高一 · 立体几何学
如图, 点 $O$ 为正方体 $A B C D-A^{\prime} B^{\prime} C^{\prime} D^{\prime}$ 的中心, 点 $E$ 为面 $B^{\prime} B^{\prime} C^{\prime}$ 的中心, 点 $F$ 为 $B^{\prime} C^{\prime}$ 的中点,则空间四边形 D'OEF 在该正方体的面上的正投影不可能是（）

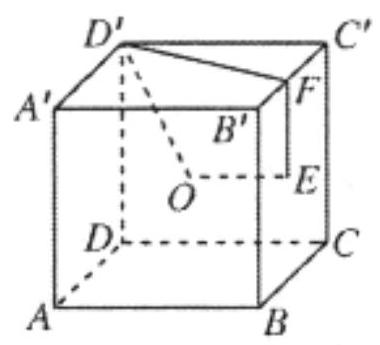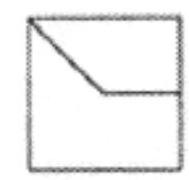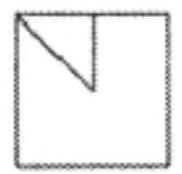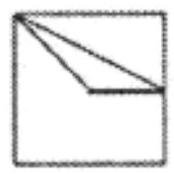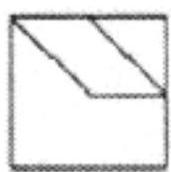
A.

B.

C.

D.

答案: D
解析: 由题意知光线从上向下照射, 得到 C,

光线从前向后照射，得到 $\mathrm{A}$

光线从左向右照射得到 $B$

故选 D

点睛: 本题考查平行投影及平行投影的作图法, 考查正方体的性质, 本题是一个基础题, 是为后面学习三视图做准备, 告诉我们从三个不同的角度观察图形结果不同.